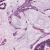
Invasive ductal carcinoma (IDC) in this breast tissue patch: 1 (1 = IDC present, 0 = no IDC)